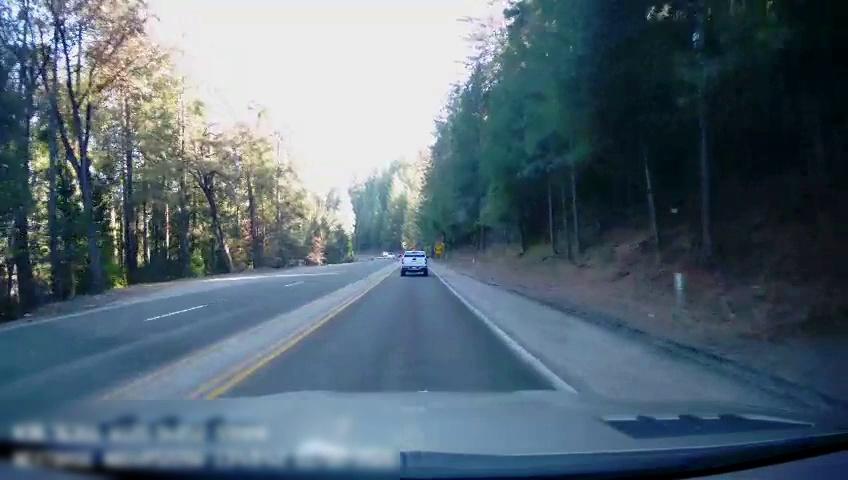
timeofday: Day
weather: Sunny
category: Drivable Space
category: Vehicles | Truck
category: Lanes | Alternate Lane
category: Lanes | Current Lane
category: Lanes | Current Lane
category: Lanes | Opposite Lane
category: Lanes | Opposite Lane
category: Lanes | Opposite Lane